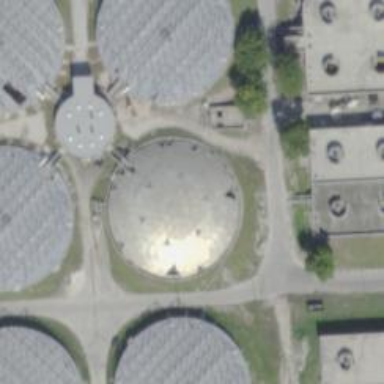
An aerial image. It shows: Dome-shaped building designated as storage tank.